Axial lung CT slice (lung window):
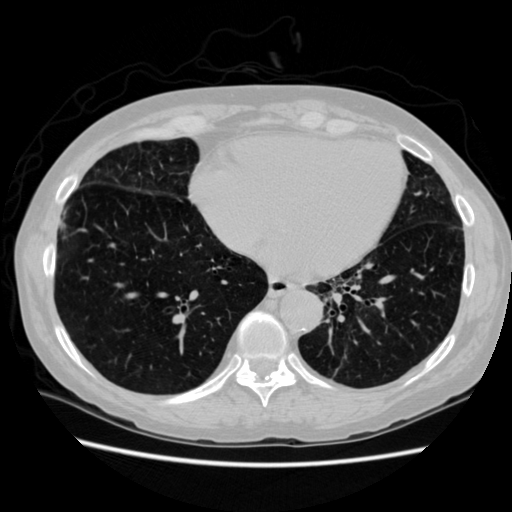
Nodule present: no